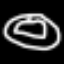
Label: donut